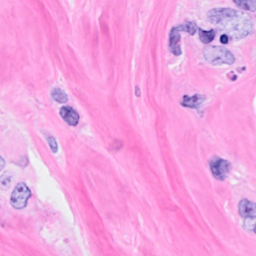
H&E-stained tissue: Breast